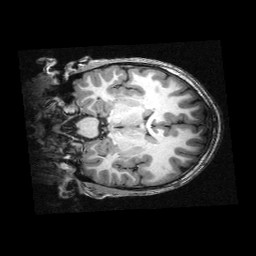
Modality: T1w
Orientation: coronal
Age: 9
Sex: male
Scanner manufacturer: siemens
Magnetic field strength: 3 T
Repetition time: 2.3 s
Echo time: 0.00336 s